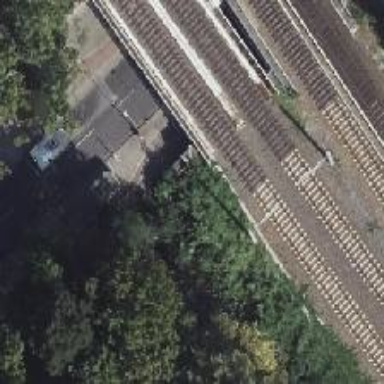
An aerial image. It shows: Bridge over electrified railway with contact line.